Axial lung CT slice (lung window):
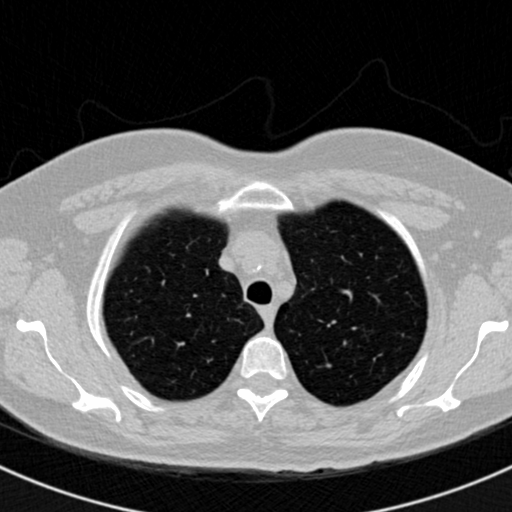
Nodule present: no